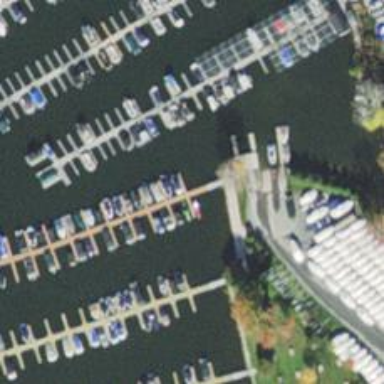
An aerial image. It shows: Man-made pier.